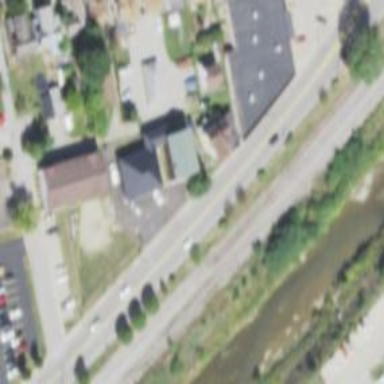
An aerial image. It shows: Abandoned railway crossing secondary road.